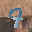
Label: 9